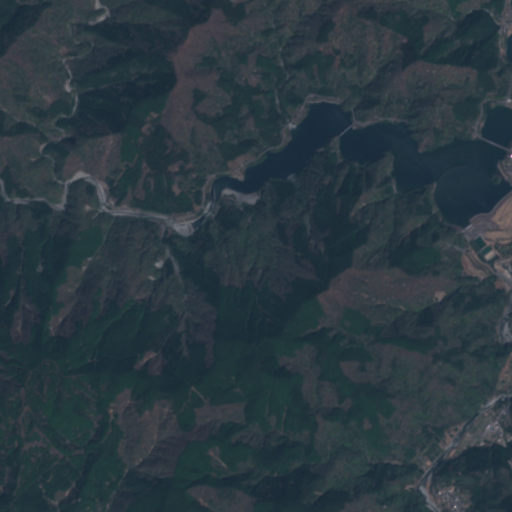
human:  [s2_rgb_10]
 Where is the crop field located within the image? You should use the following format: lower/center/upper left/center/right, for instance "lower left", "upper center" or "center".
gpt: The crop field is located in the lower right of the image.
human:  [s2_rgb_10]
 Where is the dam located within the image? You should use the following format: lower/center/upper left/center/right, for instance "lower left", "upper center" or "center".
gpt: The dam is located in the center right of the image.
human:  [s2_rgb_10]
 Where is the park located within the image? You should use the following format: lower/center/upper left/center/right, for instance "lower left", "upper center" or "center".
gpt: The park is located in the upper right of the image.
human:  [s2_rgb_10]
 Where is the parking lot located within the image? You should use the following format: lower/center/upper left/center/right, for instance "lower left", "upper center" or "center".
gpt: The parking lot is located in the upper right of the image.
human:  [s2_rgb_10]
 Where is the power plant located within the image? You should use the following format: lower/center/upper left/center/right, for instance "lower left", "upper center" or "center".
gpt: There is no power plant in the image.